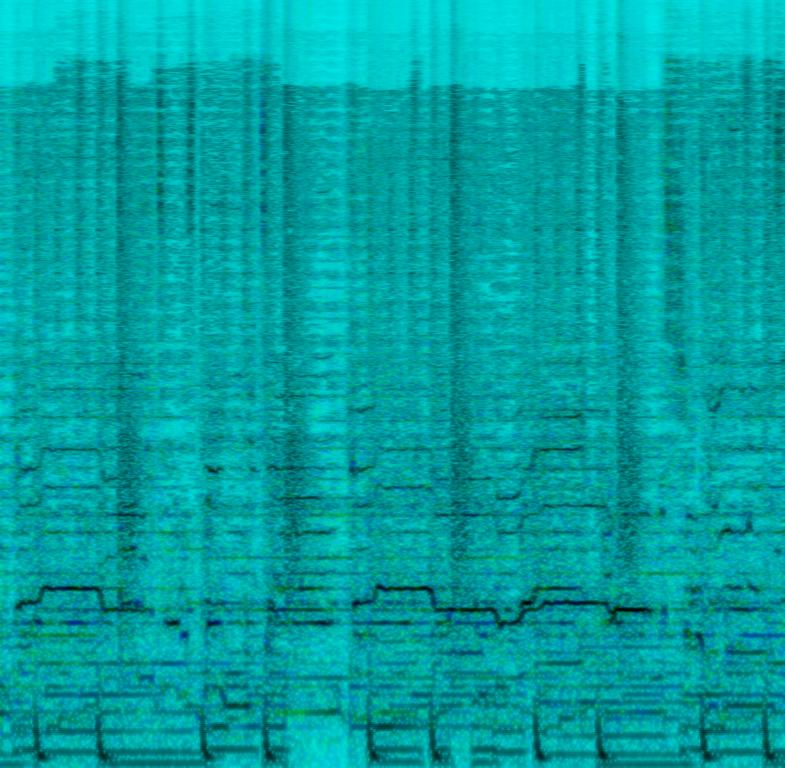
The instrumental contains digital drums repeating a simple groove that is mostly kick and snare that sounds like a strong clap. In the background synthesizer sounds playing melodies all over the place being panned to the left and right side of the speakers. Male voices singing in a higher key and overlapping each other. The bass sounds digital and soft. This song may be playing while practicing dancing.